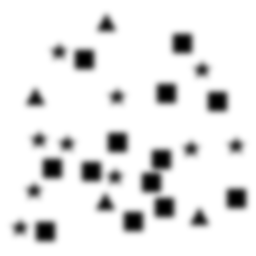
Squares: 13
Triangles: 4
Stars: 10
Total shapes: 27